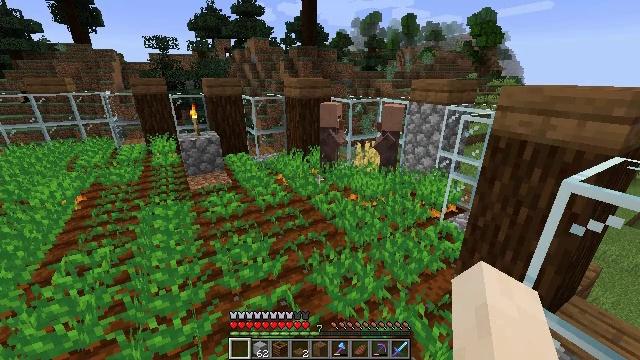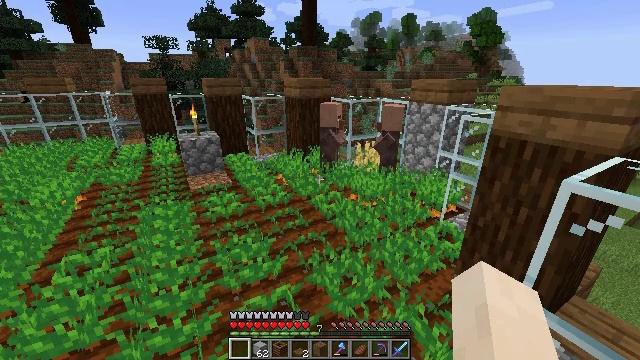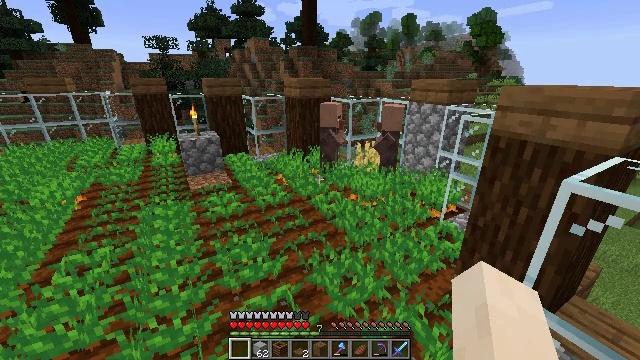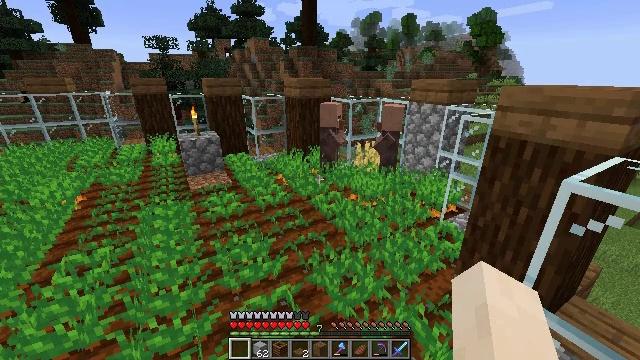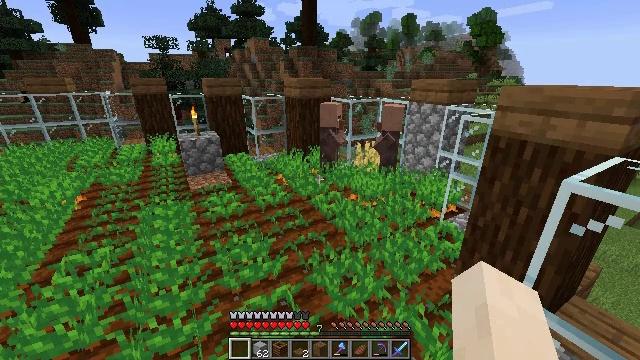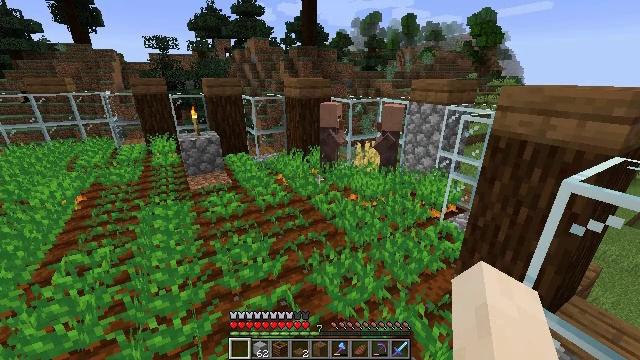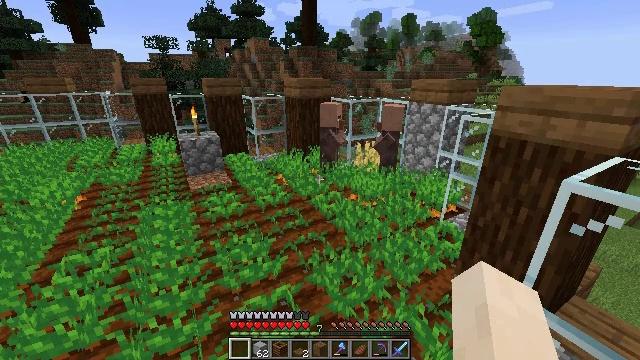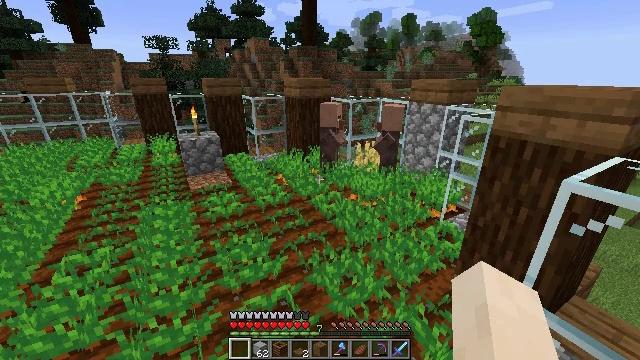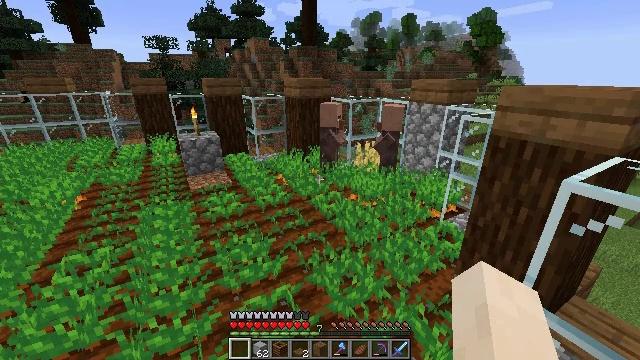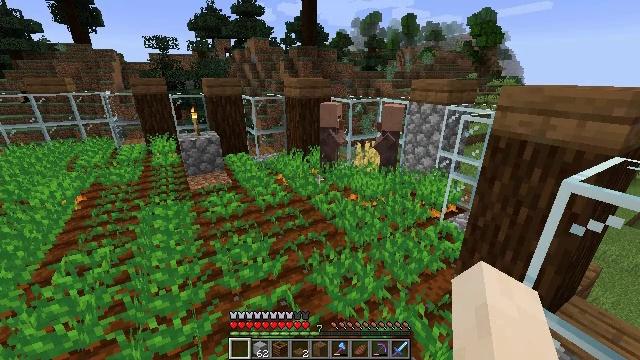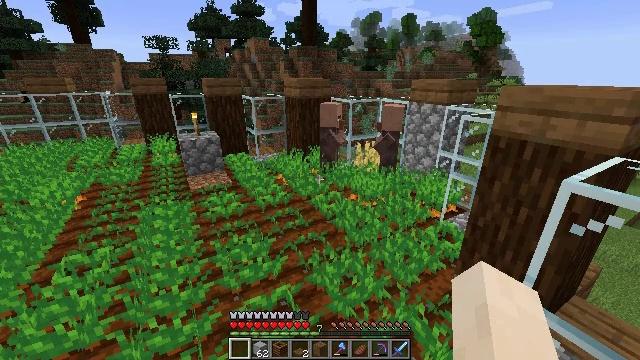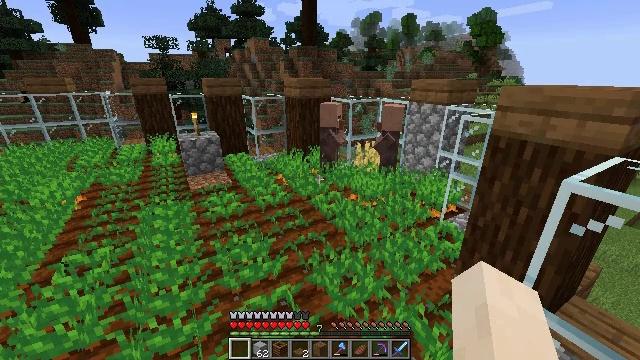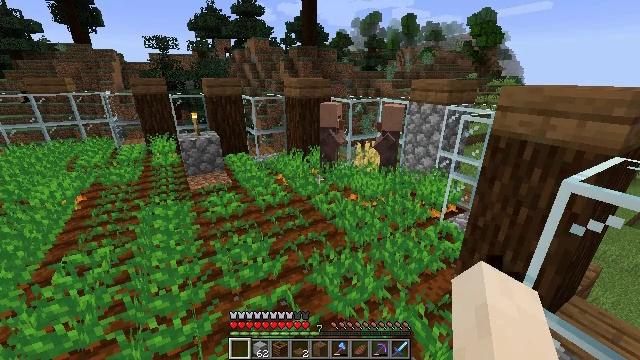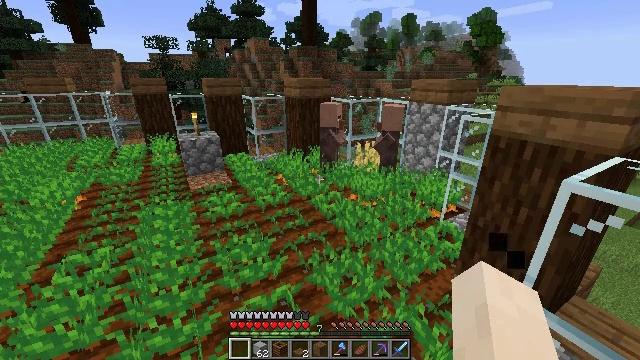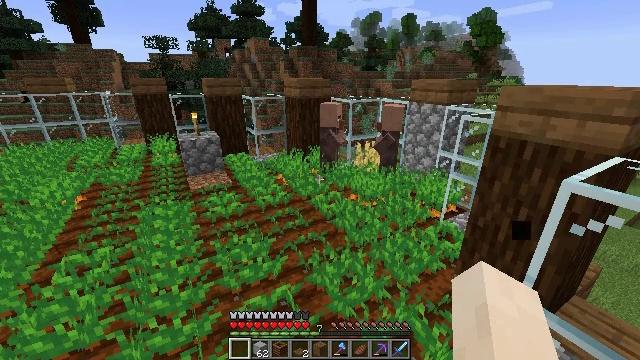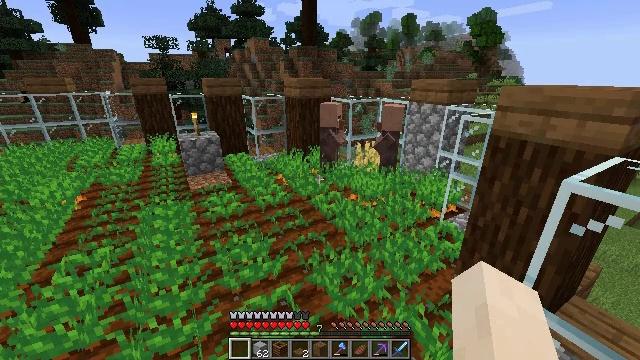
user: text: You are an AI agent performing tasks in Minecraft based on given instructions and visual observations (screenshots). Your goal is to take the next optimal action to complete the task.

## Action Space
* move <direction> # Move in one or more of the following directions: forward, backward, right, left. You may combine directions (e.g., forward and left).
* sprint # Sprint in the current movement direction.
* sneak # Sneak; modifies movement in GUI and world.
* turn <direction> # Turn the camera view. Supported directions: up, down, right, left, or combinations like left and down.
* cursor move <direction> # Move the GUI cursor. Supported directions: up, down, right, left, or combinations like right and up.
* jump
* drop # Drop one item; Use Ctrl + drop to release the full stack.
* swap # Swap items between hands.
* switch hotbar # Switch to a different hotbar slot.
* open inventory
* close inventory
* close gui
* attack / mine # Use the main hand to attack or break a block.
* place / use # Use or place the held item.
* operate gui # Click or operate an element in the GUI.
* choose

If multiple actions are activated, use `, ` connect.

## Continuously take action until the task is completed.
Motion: motion action
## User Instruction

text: Retrieve carrots by attacking the plant.
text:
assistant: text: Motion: no_op
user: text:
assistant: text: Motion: no_op
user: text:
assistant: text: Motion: no_op
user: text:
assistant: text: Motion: no_op
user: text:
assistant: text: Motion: no_op
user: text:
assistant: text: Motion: no_op
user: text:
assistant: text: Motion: no_op
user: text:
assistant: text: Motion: no_op
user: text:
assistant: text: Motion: no_op
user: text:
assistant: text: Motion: no_op
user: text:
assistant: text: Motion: no_op
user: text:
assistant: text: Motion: no_op
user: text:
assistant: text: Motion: no_op
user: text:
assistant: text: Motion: no_op
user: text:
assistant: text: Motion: no_op
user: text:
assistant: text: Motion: no_op
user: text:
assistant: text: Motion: no_op
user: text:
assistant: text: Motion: no_op
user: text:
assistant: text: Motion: no_op
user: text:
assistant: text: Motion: no_op
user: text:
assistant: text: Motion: no_op
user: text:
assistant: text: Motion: no_op
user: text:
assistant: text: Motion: no_op
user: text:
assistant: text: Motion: no_op
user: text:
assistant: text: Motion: no_op
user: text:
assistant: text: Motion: no_op
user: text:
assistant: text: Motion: no_op
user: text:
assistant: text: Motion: no_op
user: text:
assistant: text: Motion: no_op
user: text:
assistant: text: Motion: no_op